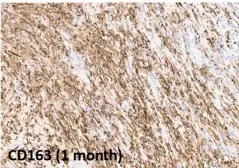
Pathologic and immunohistochemical assessment of response. (F), Brisk CD163+ macrophage infiltration in tibial biopsy one month after ILI. Images are presented at 20x magnification.
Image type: pathology (immunostaining)